Question: I tried 'meta property="og:image"' , 'meta property="og:image:security"'and 'link rel="image_src"' but when i click link, sharer doesn't get thumbnail. It shows title, description and url. I tried to rescale the images to '90x90', '200x200' and '500x500' but nothing happened. Here is the code:
'''
<meta property="og:url" content="URL">
<meta property="og:title" content="TITLE">
<meta property="og:description" content="DESCRIPTION" />
<meta property="og:type" content="website">
<meta property="og:image" content="IMAGE">
<meta property="og:site_name" content="SITE NAME">
<a href="https://www.facebook.com/sharer/sharer.php?u=url" target="_blank">Share on FB!</a>
'''
PS: I got https too and i also tried on it.
Here is the output:

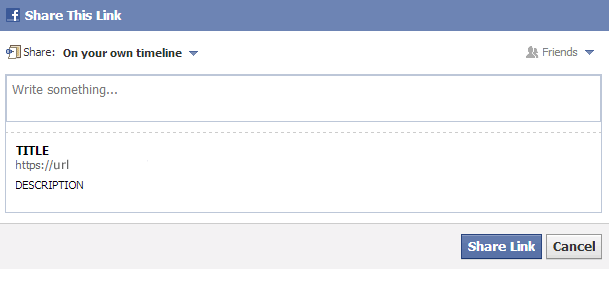
Answer: This could be for a number of reasons, but without seeing your actual code (not blanked out with 'IMAGE', 'SITE NAME' etc) I can only hazard a few guesses.
1. Your site is hosted locally or password protected It's sometimes a silly mistake people make, if you're developing this locally and you put in a locally hosted image as the og:image content then facebook wont be able to load the image correctly.
2. Not a valid URL Load the og:image URL and see if loads. If it doesn't, that's your problem.
3. Your image is invalid. This is what facebooks documentation has to say on the image properties: og:image - An image URL which should represent your object within the graph. The image must be at least 50px by 50px, although a minimum 200px by 200px is preferred and 1500px by 1500px is recommended for the best possible user experience. The image can have a maximum aspect ratio of 3:1. We support PNG, JPEG and GIF formats. You may include multiple og:image tags to associate multiple images with your page. (Note: image sizes must be no more than 5MB in size.)
4. Facebook has blocked your domain Unlikely, but possible. See below regarding using the facebook debugger.
You are able to use <URL> - just type your URL in and it will give you all the information you need. Including the 'og:image' property.
If nothing is picked up, make sure you're including the tags correctly in your page, which you can see <URL>.
absolutely none of the above works, and you really can't get anything to work for you, you can include the URL directly in the share URL link - I've made an example <URL> for you.